Question: i have used the following query for POPUP LOV in Apex
'''
select VEN_INVOICE_REFNO as display_value, VEN_INVOICE_REFNO as return_value
from VENDORINVOICE
order by 1 asc;
'''
i want to show me the values as shown in diagram in numeric order i-e in ascending order.i have tried all the possible ways which i know but it don't works.

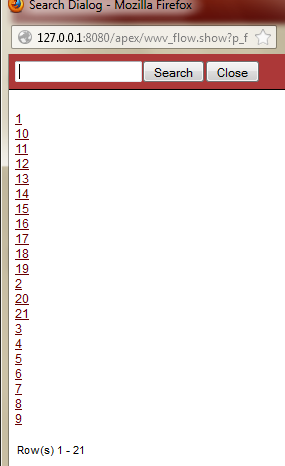
Answer: it seem that your field datatype is string, convert it into numeric then apply the 'order by'
'''
select CAST(VEN_INVOICE_REFNO AS INTEGER) as display_value, VEN_INVOICE_REFNO as return_value
from VENDORINVOICE
order by 1 asc;
'''